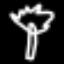
Label: palm tree